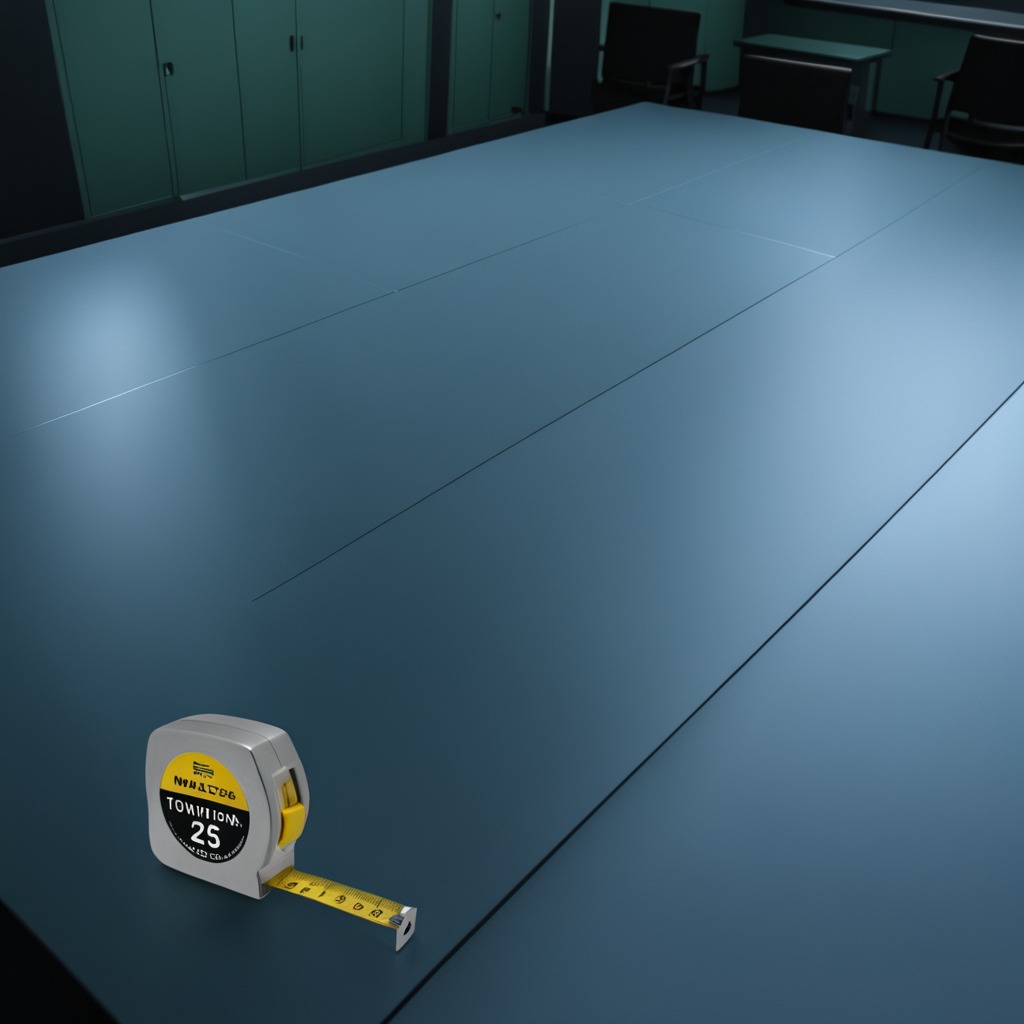
A measuring tape is lying on a clean empty table in a railway signal maintenance room lit by harsh overhead fluorescents photorealistic surface textures crisp shadows high dynamic range